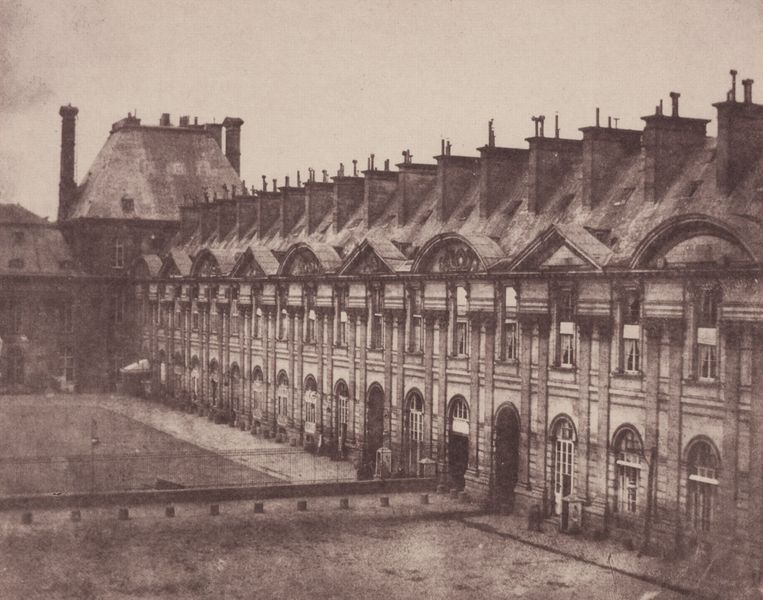
Titel: Louvre, Paris
Künstler: William Henry Fox Talbot
Standort: Lacock (UK)
Institution: Sammlung Lacock
Schlagwörter: flügel, himmel, weiß, stadt, braun, fenster, frankreich, grau, schwarz, säulen, anlage, dach, gebäude, haus, rasen, schloss, weg, architektur, sockel, stein, steine, vorhang, häuser, brücke, büsche, rauch, england, kamin, kamine, schornstein, turm, ecke, düster, ansicht, fassade, pflaster, türen, giebel, mauer, schornsteine, lila, hof, fabrik, platz, schlot, pilaster, sepia, industrie, kies, rundbogen, symmetrie, verzierung, tor, zinnen, foto, fotografie, bögen, eingang, erker, innenhof, wohnhaus, palast, rundfenster, schwarzweiß, reihe, photo, schranke, rundbögen, buchs, krankenhaus, aufnahme, zinne, lisenen, poller, rundbogenfenster, runddach, rhythmus, industriell, rundgiebel, buchsbäume, reihenhaus, trist, schlecht, fenstern, schlöte, pilaser, rauchfang, lola, wachhütte, rauchfänge, goldenes dreieck, phi